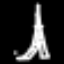
Label: The Eiffel Tower